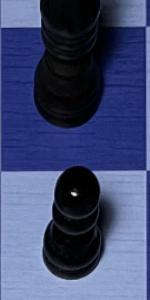
Label: Pawn_Black